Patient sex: M
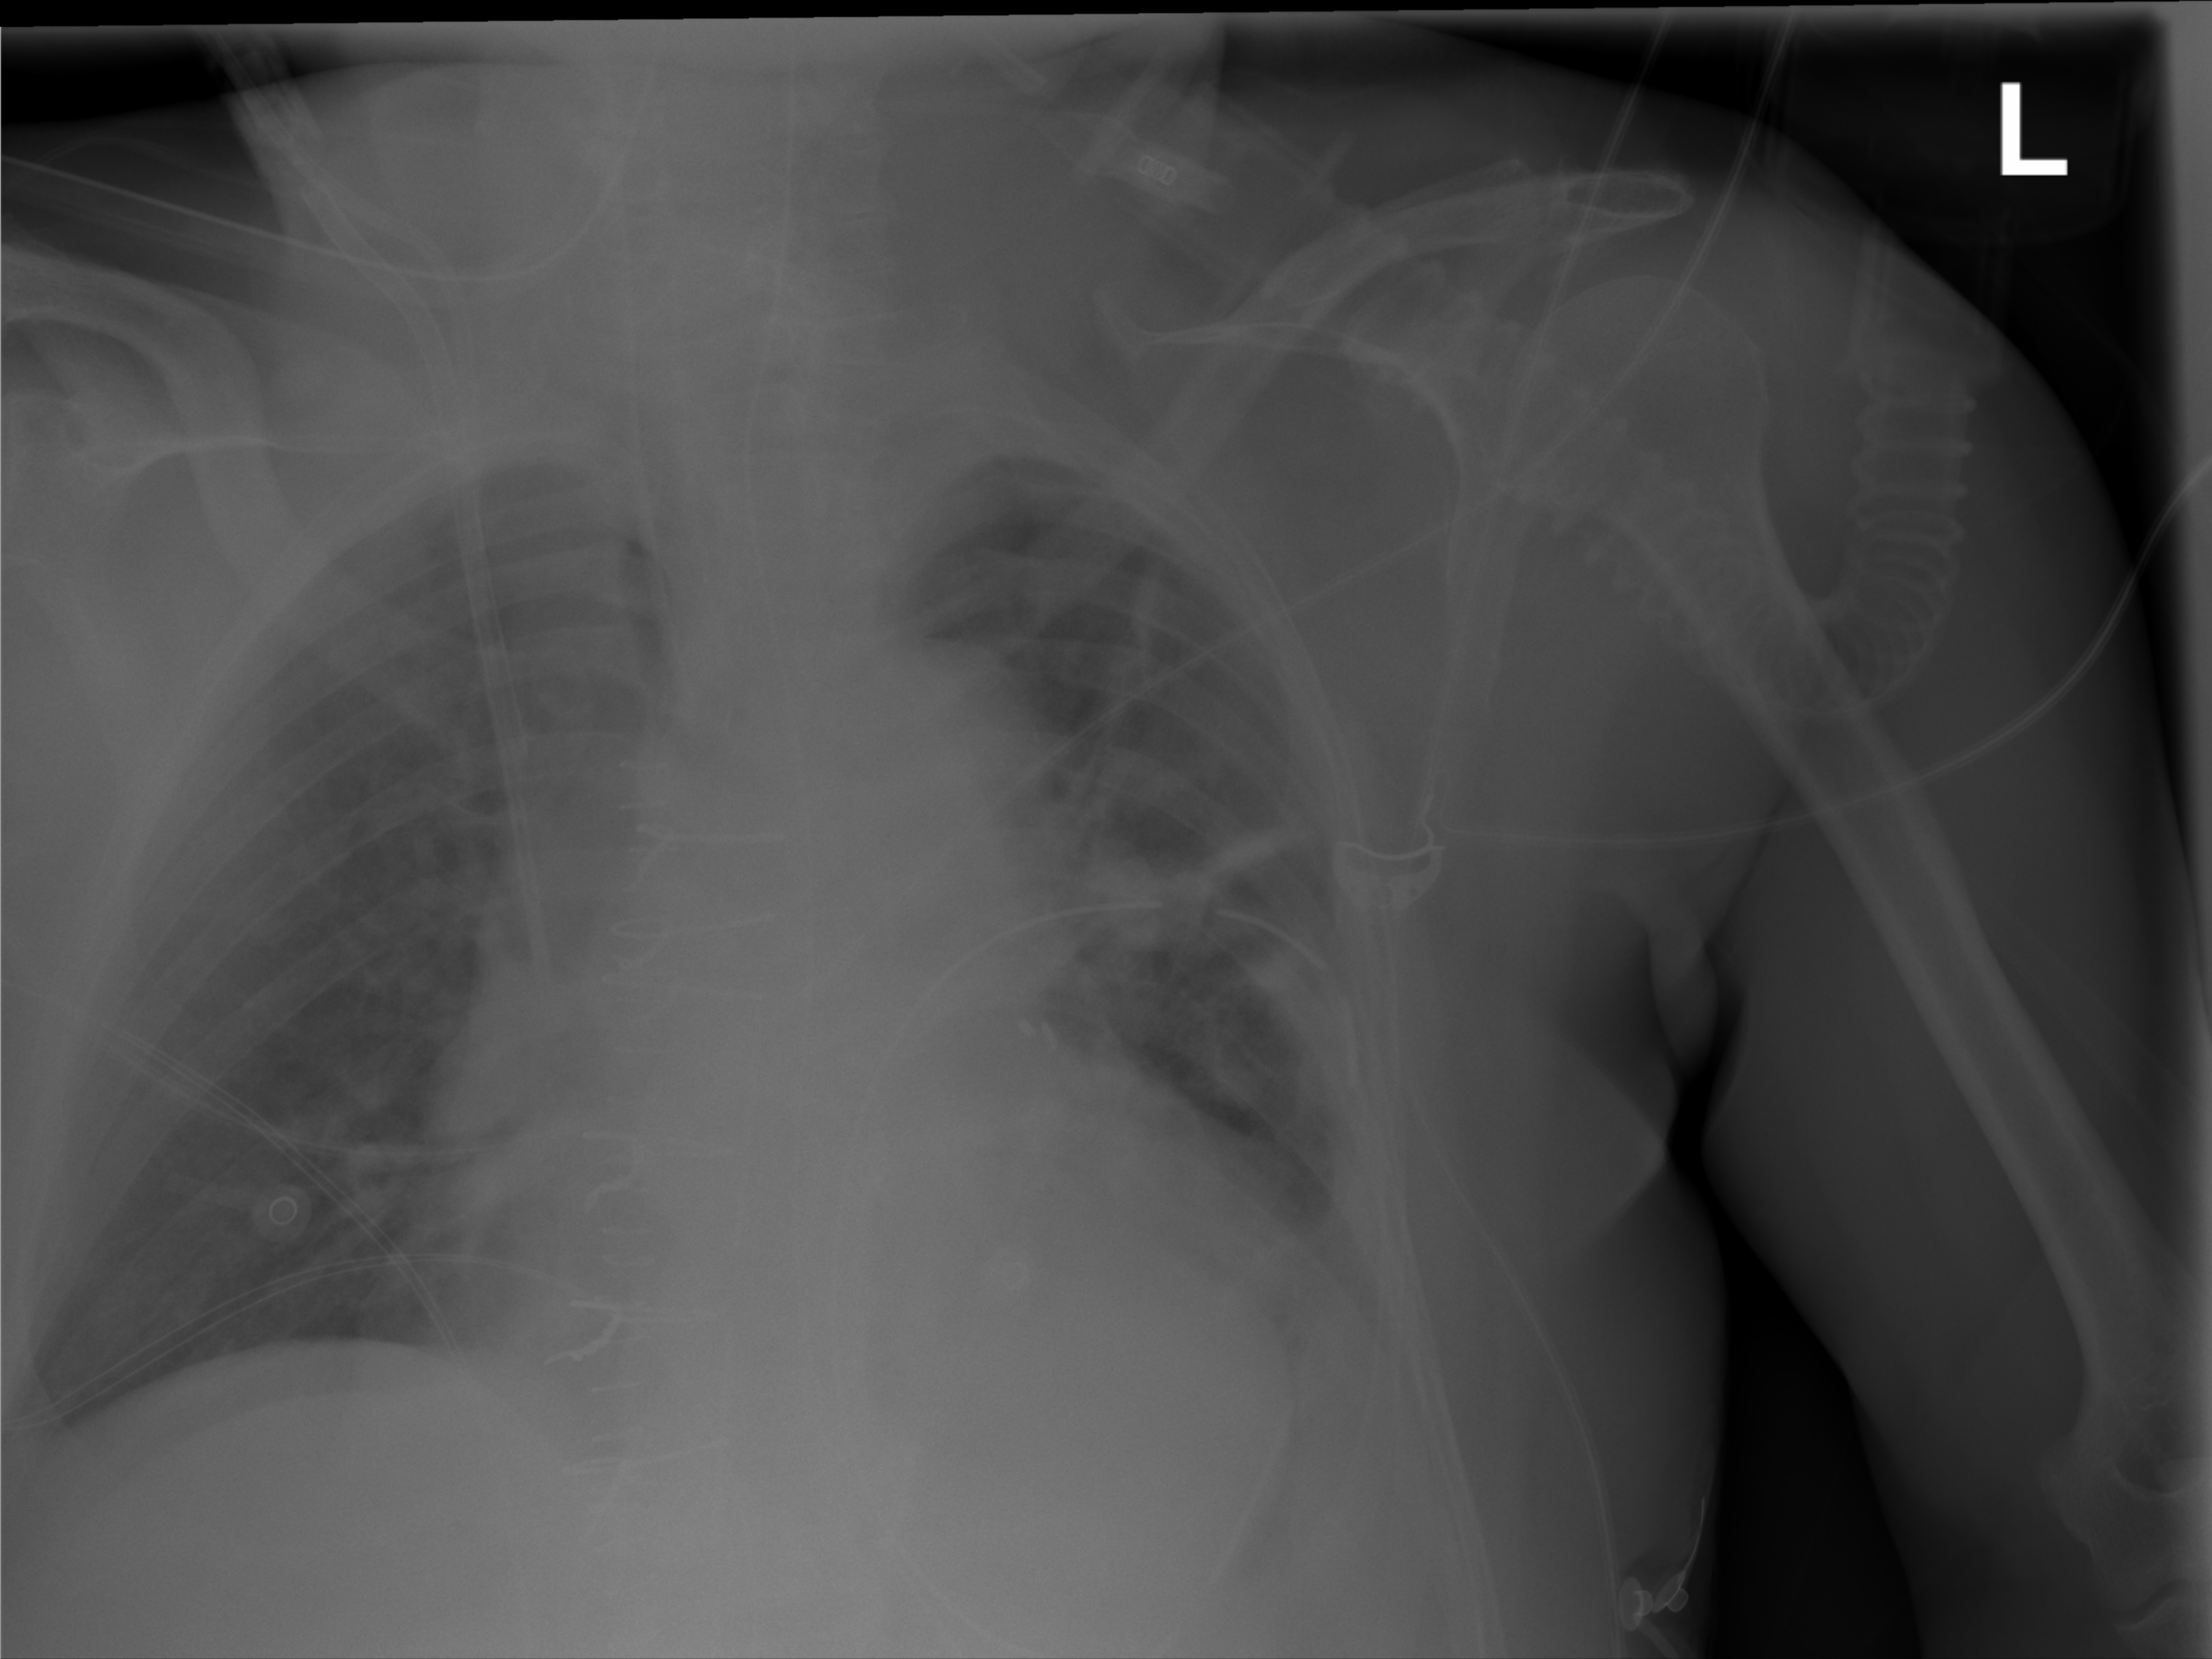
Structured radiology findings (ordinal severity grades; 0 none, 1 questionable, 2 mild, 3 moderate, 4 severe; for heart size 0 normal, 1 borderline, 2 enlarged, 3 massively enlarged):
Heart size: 2
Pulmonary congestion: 3
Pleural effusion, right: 0
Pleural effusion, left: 2
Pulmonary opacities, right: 0
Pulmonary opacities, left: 0
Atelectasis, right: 0
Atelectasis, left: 3